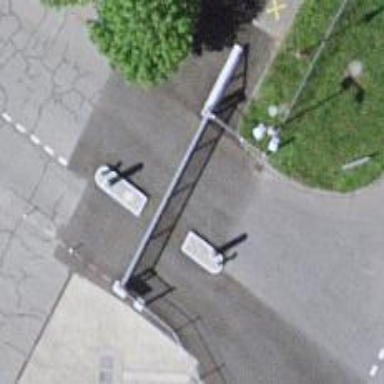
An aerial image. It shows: Gate.